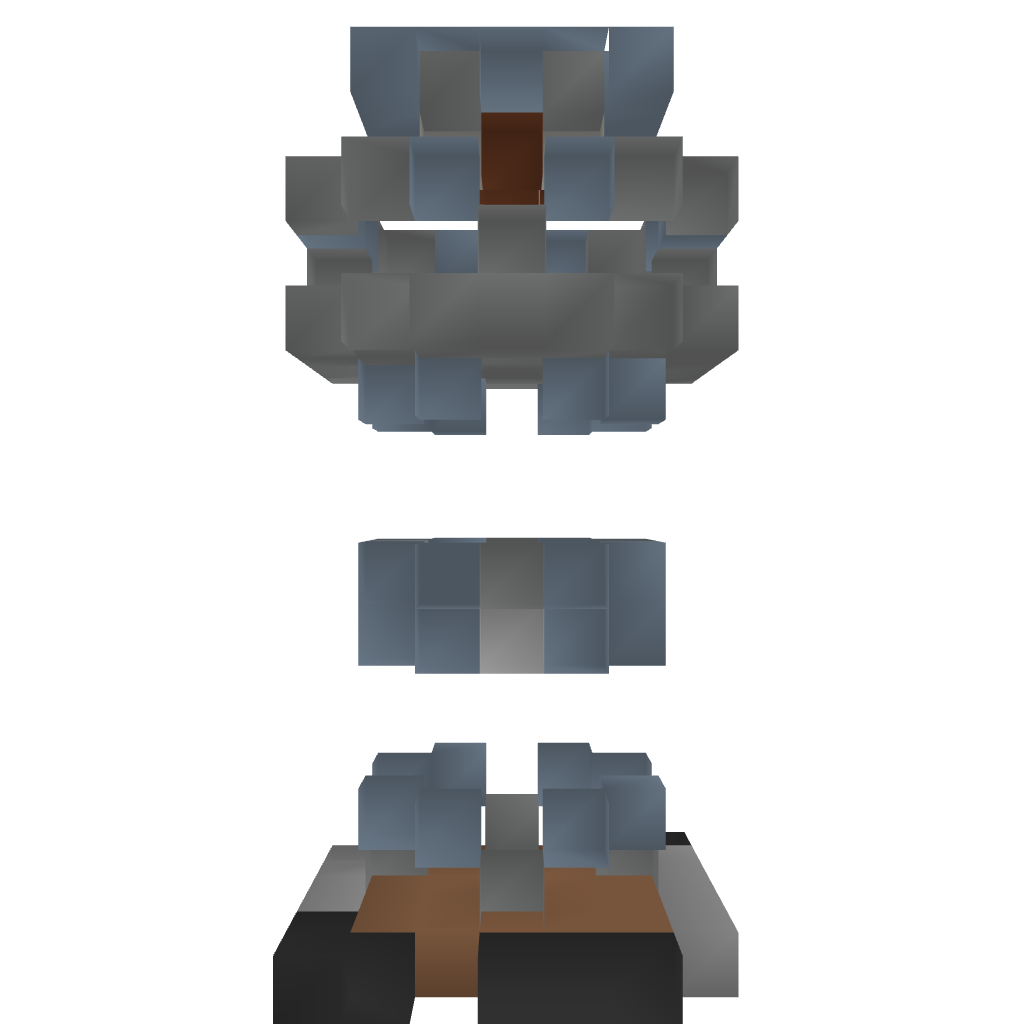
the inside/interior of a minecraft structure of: Stone Tower 1.5